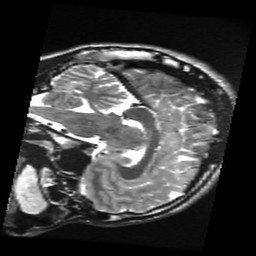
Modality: T2w
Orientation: sagittal
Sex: male
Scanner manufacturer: ge
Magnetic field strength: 3 T
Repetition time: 5 s
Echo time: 0.1017 s